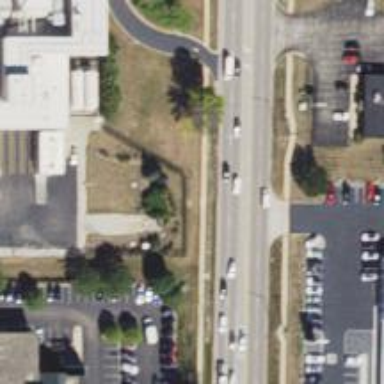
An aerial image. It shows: Primary highway with separate asphalt sidewalk.